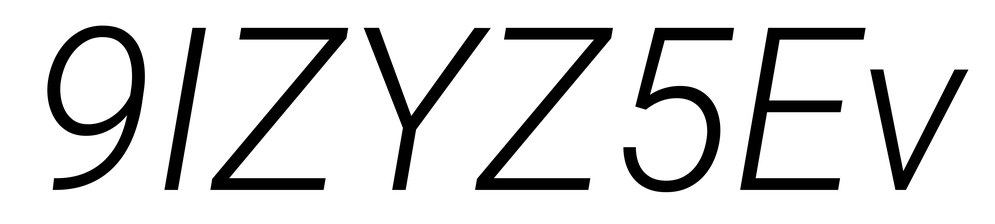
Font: Roboto-Italic_Light_Italic